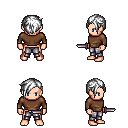
a pixel art fantasy rpg character, male body template, human, light skin, brown long-sleeve shirt, metal pants, white pixie cut hairstyle, dagger, four views (front, back, left, right), 2x2 character sprite sheet, small pixel art, hard edges, no anti-aliasing